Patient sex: F
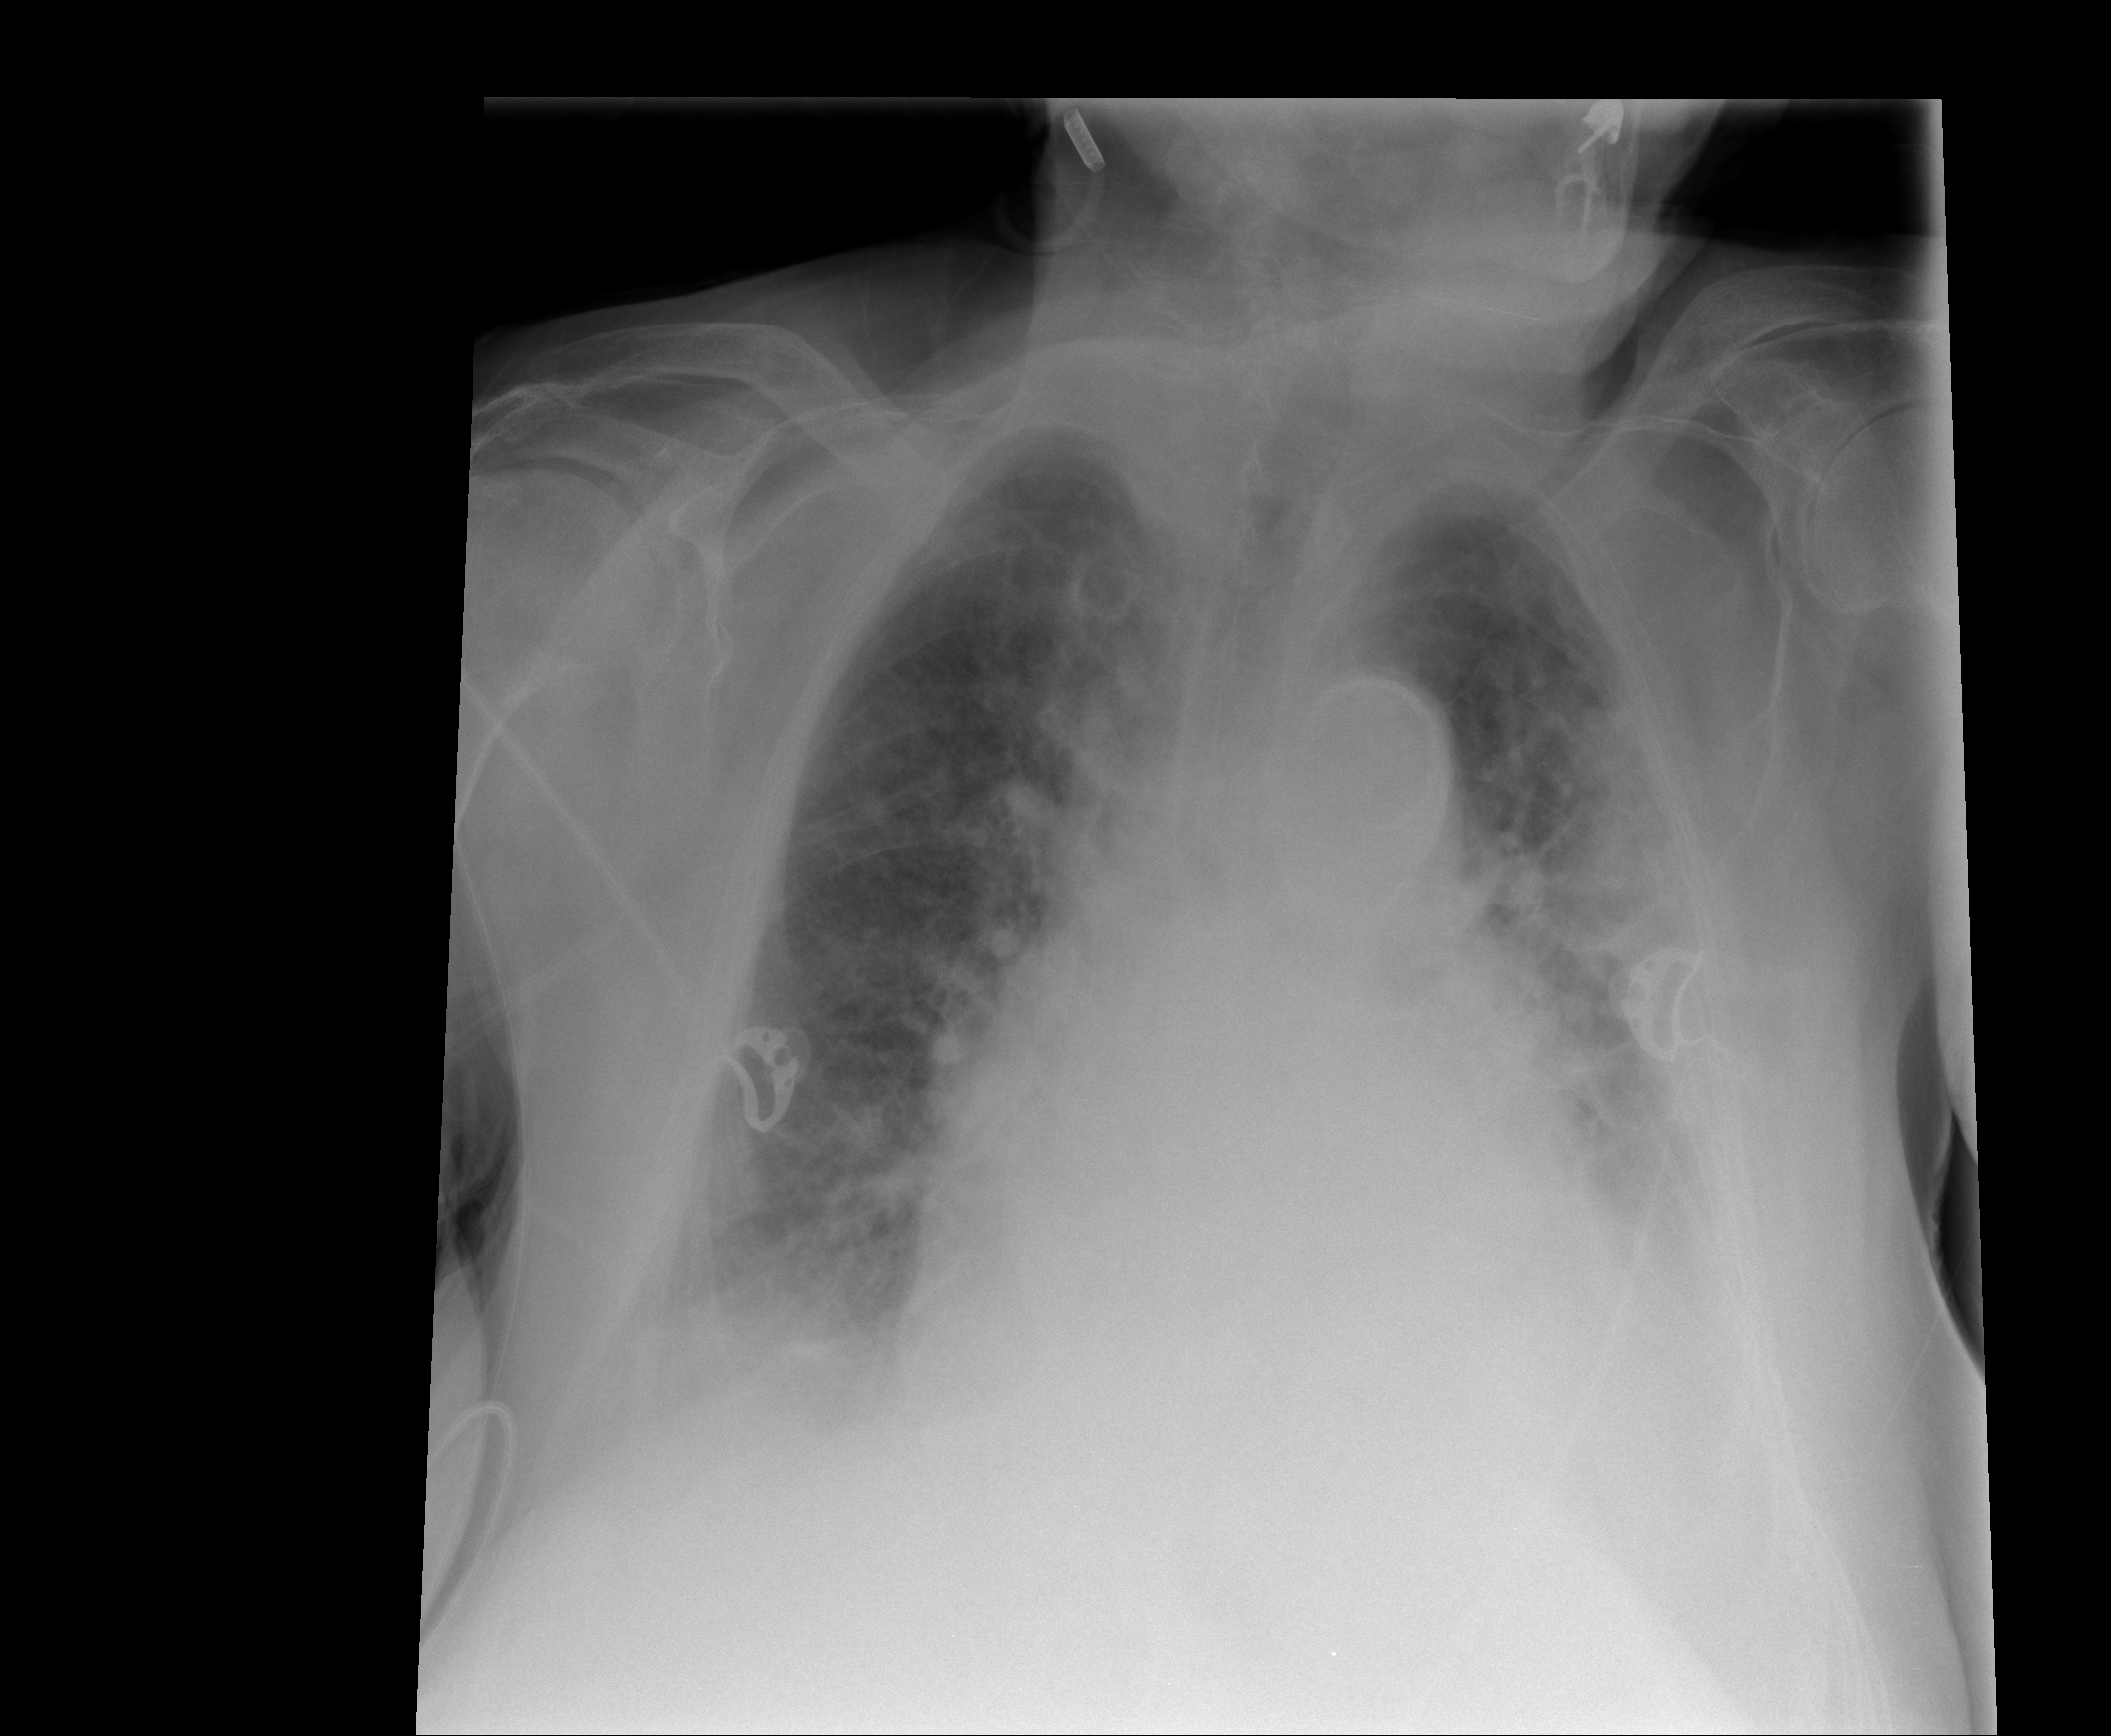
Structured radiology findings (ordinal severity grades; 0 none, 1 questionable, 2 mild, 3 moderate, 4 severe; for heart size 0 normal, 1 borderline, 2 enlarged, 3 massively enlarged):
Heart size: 2
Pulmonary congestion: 2
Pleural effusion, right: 0
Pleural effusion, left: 2
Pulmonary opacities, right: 0
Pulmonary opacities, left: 1
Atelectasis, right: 2
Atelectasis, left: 2